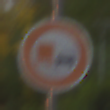
Verkehrszeichen: UeberholverbotKraftfahrzeuge
Umgebung: Outdoor, Nature
Tageszeit: Midday
Wetter: Overcast
Licht: Natural
Jahreszeit: Autumn
Kontrast: LowContrast